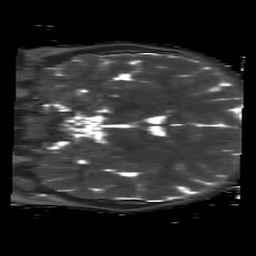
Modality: T2map
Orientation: coronal
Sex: male
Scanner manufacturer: siemens
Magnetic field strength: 3 T
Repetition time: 4 s